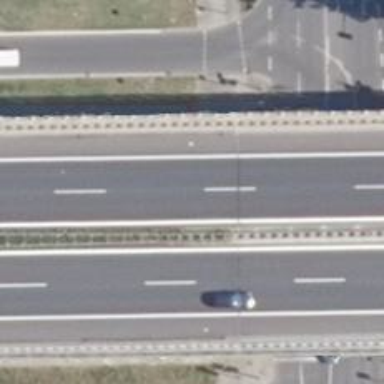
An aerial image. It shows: Motorroad bridge with asphalt surface. It is classified as trunk highway.